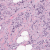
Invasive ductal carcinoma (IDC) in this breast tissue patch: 1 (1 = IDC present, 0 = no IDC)